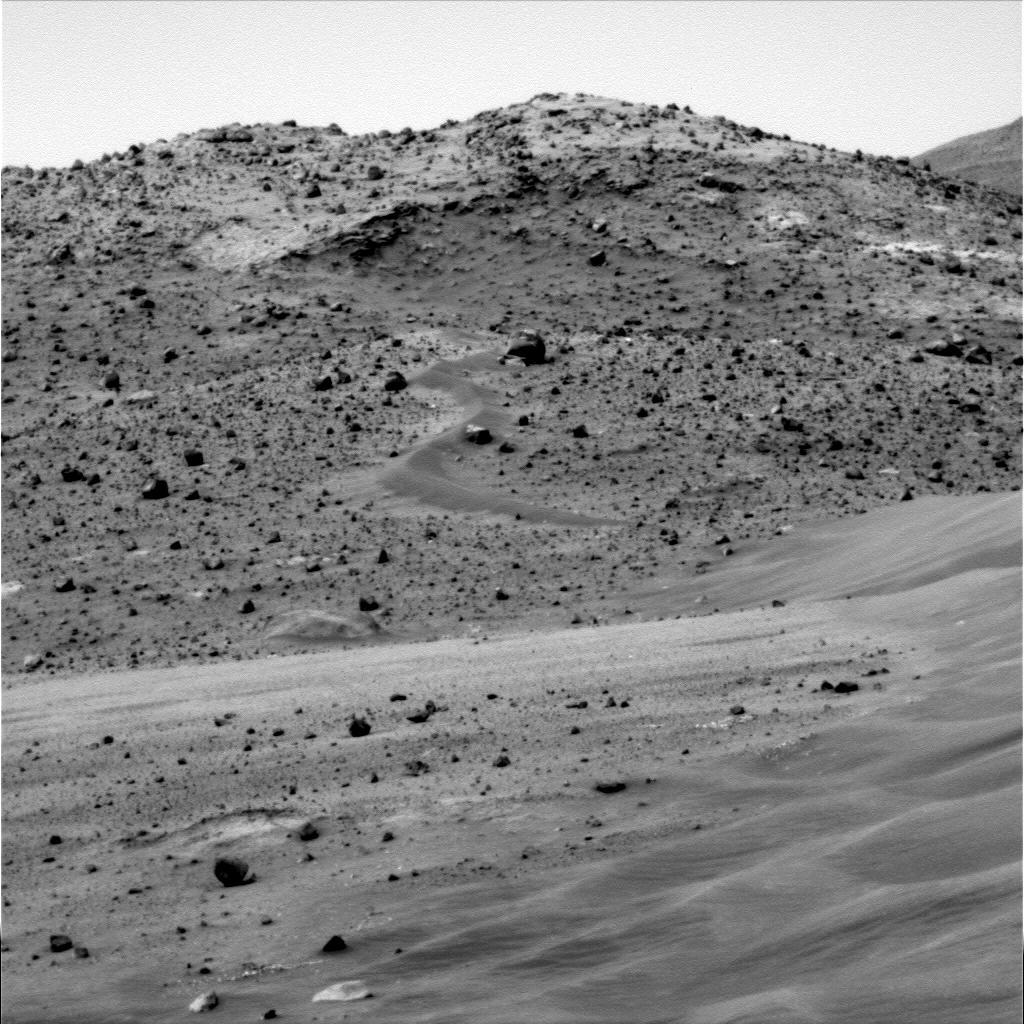
Terrain classes present: Gravel / Sand / Soil, Rock, Sky / Distant Mountains